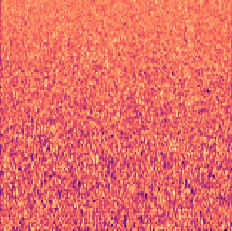
Sound class: Helicopter